Question: I have a simple form with data which summarize the pressed items ( via addition)
(<URL>

(700=300+400)
The form is bounded with 'ng-controller="OrderFormController"'
Which inturn has this method :
'''
$scope.total = function(){
var total = 0;
angular.forEach($scope.services, function(s){
if (s.active){
total+= s.price;
}
});
return total;
};
'''
All ok.
But look at the top if the picture , there is a check box.
When it's checked , I want to do inside '$scope.total'
Let's say , instead of - do :
'''
$scope.total = function(){
var total = 1;
angular.forEach($scope.services, function(s){
if (s.active){
total*= s.price;
}
});
return total;
};
'''
What is the way ( i'm angularjs beginner) of bounding it to a different method (according to 'checked'/'unchecked')?
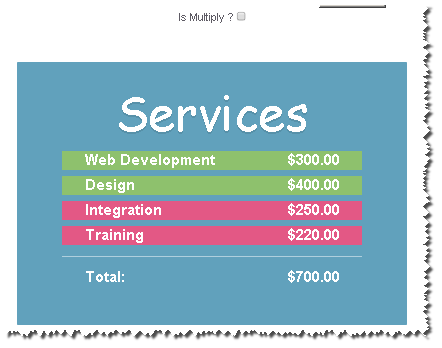
Answer: There doesn't seem to be a built-in way to choose a controller based on some condition. The 'ngController' directive doesn't seem to play well with interpolation of the name via '{{ }}', or passing a string version of the controller name, so it doesn't seem to be possible to choose a controller by 'ngController' dynamically based on some condition in the scope.
The most flexible solution to this I think is writing a custom directive, that accepts a string variable (including one returned by an expression)
'''
<div dynamic-controller="checked ? 'CheckedController' : 'UncheckedController'">
Inside {{name}}
</div>
'''
That then takes the name of the controller, puts it in an 'ng-controller' attribute, and then (re)compiles the element, and do this whenever the expression returned by 'dynamic-controller' changes. This could be done as follows:
'''
app.directive('dynamicController', function($compile) {
return {
transclude: 'element',
scope: {
'dynamicController': '='
},
link: function(scope, element, attr, ctrl, transclude) {
var el = null;
scope.$watch('dynamicController',function() {
if (el) {
el.remove();
el = null;
}
transclude(function(clone) {
clone.attr('ng-controller', scope.dynamicController);
clone.removeAttr('dynamic-controller');
el = $compile(clone[0])(scope.$parent)
element.after(el);
});
});
}
}
});
'''
You can see this in action <URL>